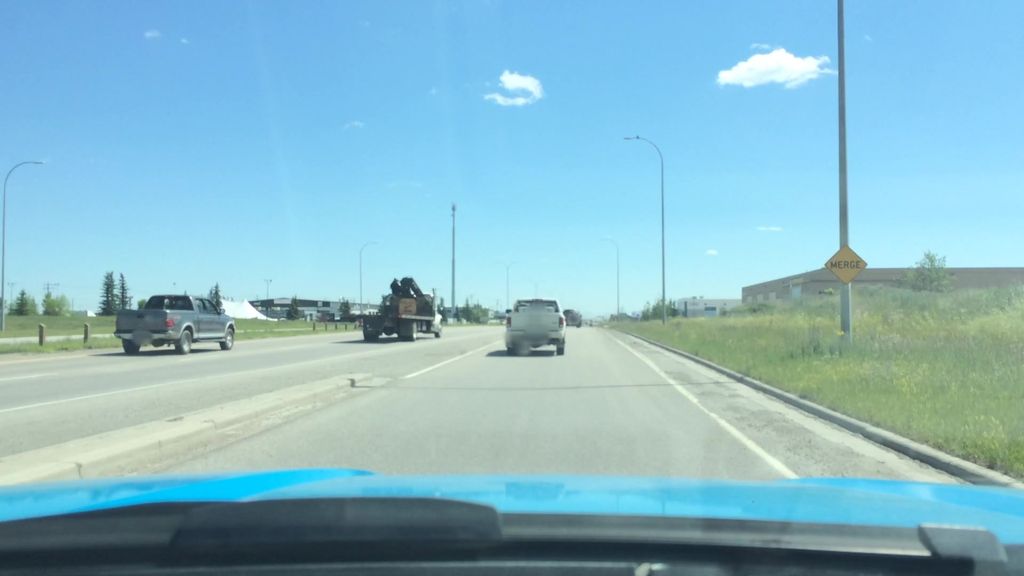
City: calgary